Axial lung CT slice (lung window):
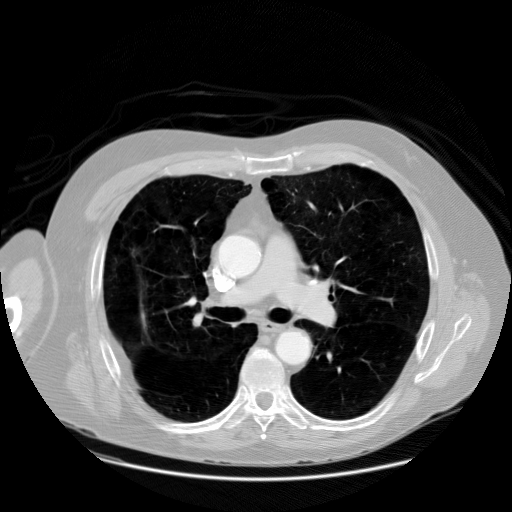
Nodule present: no